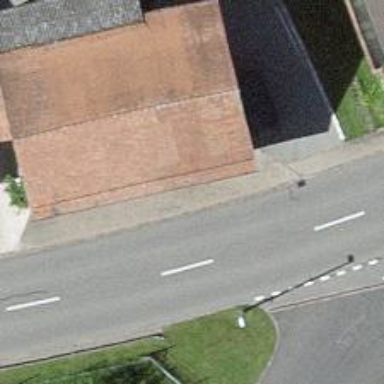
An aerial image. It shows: Bus stop with platform for public transport.